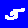
Digit: 5